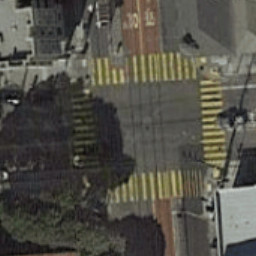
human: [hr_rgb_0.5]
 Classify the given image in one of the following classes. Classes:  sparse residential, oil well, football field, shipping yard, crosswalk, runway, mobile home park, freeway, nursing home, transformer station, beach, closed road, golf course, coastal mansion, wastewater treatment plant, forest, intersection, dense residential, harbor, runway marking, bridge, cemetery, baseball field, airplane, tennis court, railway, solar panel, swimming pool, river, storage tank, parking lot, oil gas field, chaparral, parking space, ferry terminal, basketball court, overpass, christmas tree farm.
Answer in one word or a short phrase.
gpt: crosswalk